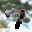
Label: 7